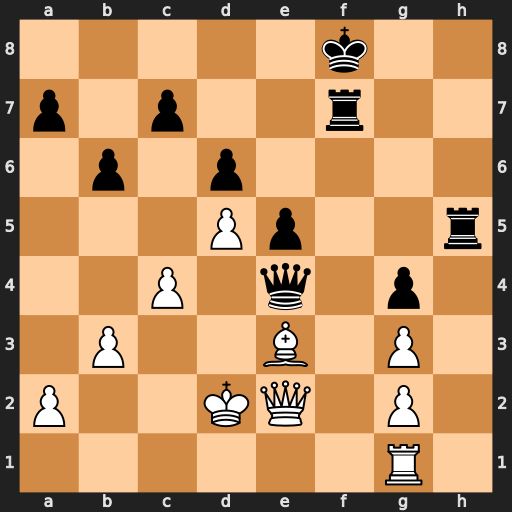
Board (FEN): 5k2/p1p2r2/1p1p4/3Pp2r/2P1q1p1/1P2B1P1/P2KQ1P1/6R1
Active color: w
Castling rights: -
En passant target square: -
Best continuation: Bh6+ Rxh6 Qxe4